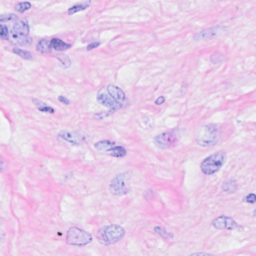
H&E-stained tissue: Breast